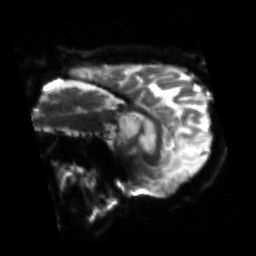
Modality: sbref
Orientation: sagittal
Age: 68
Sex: male
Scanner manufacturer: siemens
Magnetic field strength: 3 T
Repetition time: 4.71 s
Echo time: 0.0906 s